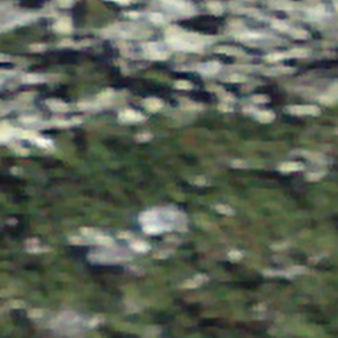
Label: other